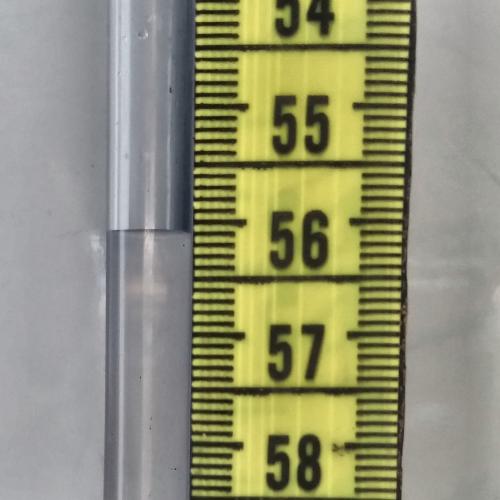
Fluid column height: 56.1 cm